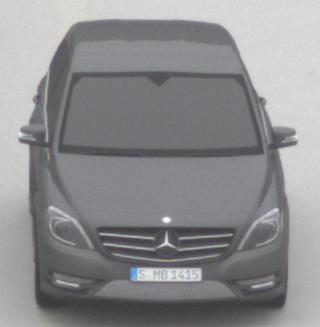
Make: Mercedes-Benz
Model: B 180 BlueEFFICIENCY
Detailed model: B-Class (246)
Model produced from: 2011/11
Model produced until: 2012/10
Doors: 5
Color: gray
Road condition: dry road
Daytime: midday
Contrast: low contrast